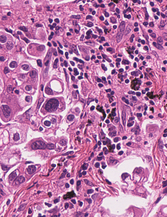
Tumor epithelial tissue: yes
Tumor-associated stroma tissue: yes
Normal tissue: no